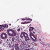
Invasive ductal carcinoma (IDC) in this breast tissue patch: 0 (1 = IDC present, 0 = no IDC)